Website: apple
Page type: customer-info-address
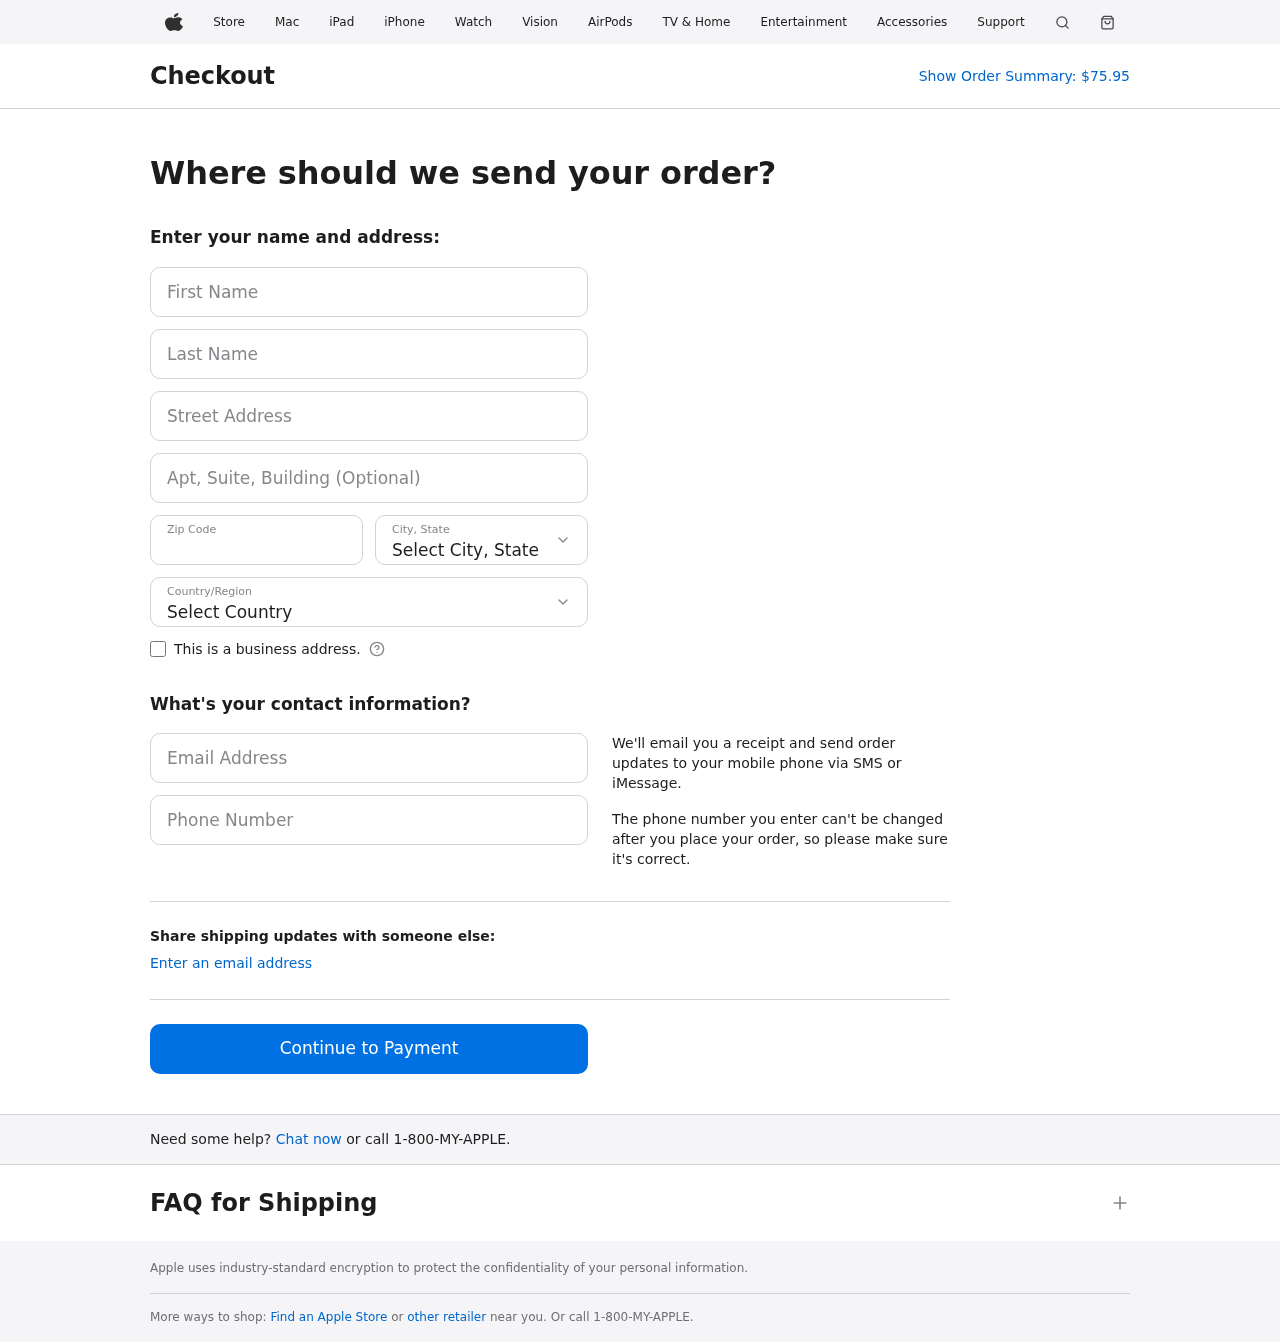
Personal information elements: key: PII_CITY_STATE
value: Barrettport, OH
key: PII_COUNTRY
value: United States
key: PII_EMAIL
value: daniel.garcia@hotmail.com
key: PII_FIRSTNAME
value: Daniel
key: PII_LASTNAME
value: Garcia
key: PII_PHONE
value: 4843868627
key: PII_POSTCODE
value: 98935
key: PII_STREET
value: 17715 Adams Key
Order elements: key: ORDER_TOTAL
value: $75.95